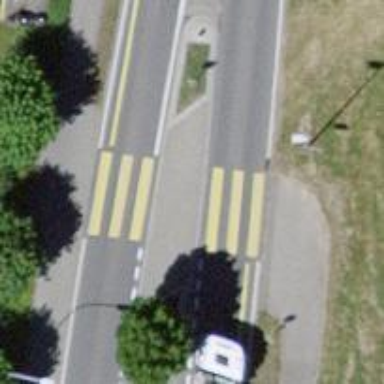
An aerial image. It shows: Uncontrolled zebra crossing with central island.